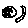
Label: moon